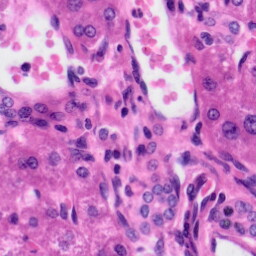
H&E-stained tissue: Liver